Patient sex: M
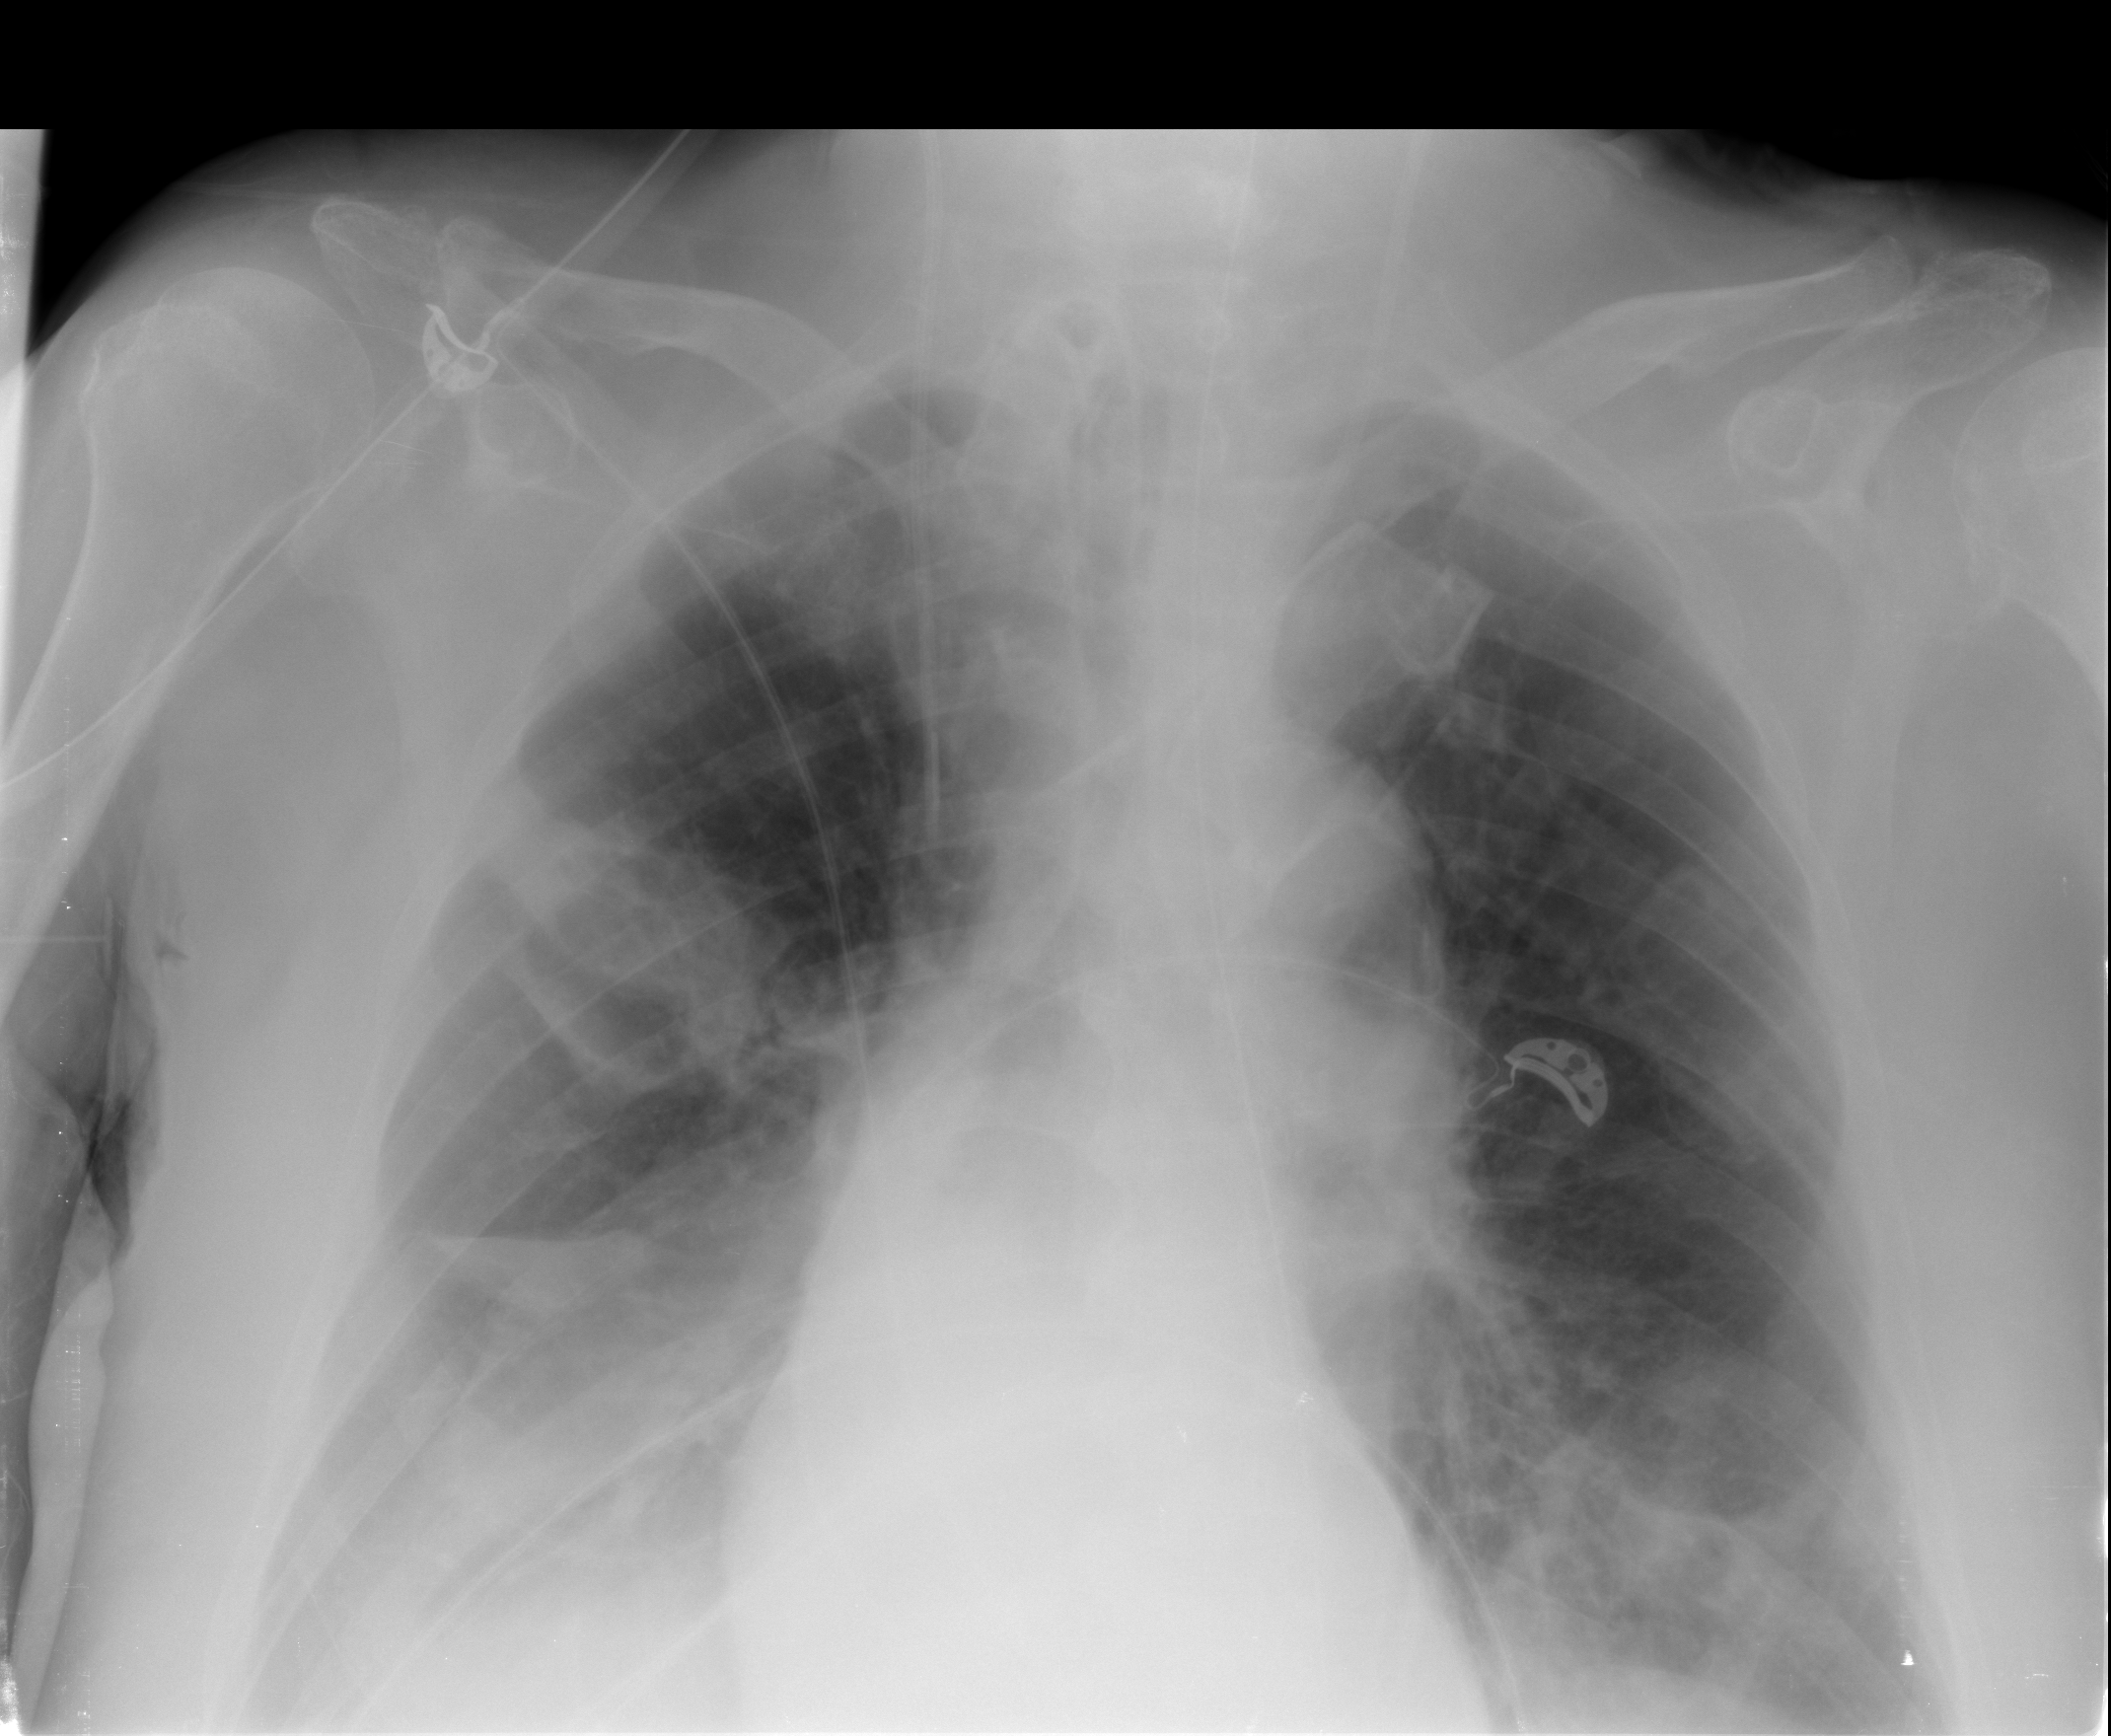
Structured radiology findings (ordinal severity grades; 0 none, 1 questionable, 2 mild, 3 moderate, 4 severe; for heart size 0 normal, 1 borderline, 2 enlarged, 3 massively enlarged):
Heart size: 0
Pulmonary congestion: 1
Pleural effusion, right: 2
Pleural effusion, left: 2
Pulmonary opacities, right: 3
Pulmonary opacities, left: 3
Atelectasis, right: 3
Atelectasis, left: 2